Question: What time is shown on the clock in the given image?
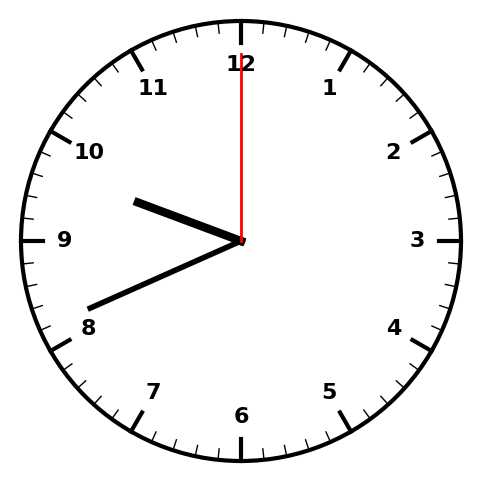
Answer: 09:41:00